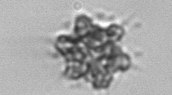
Label: Dictyocha